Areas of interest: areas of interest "Guangda Driving School (Biyun Road Xinshun Campus)"
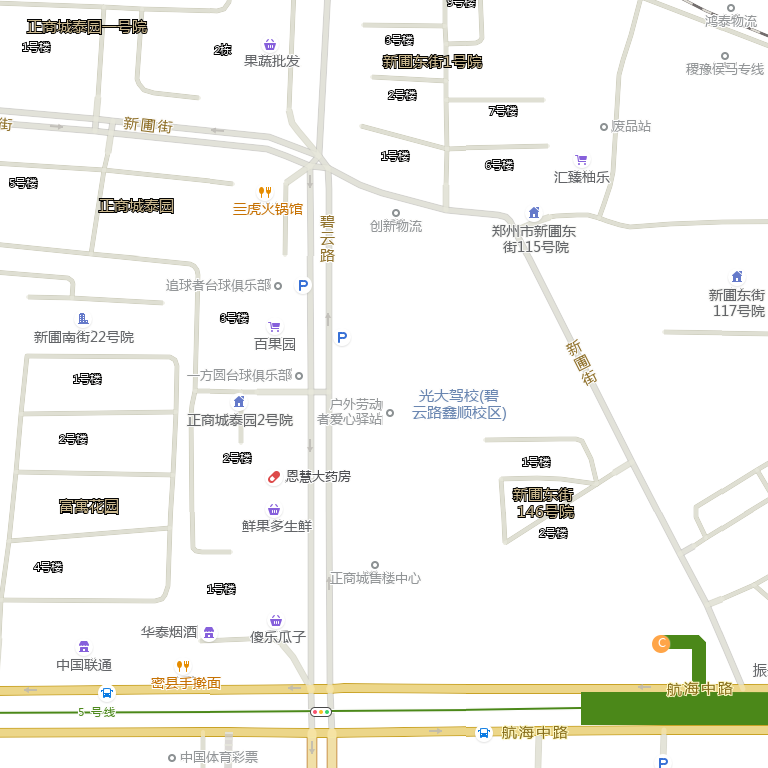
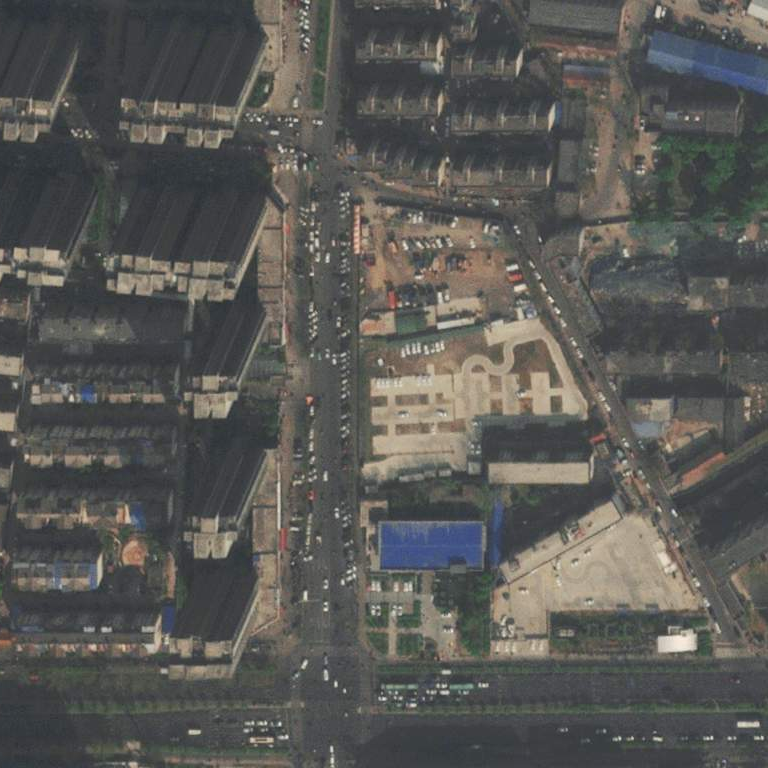